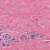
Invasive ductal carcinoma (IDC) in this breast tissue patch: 0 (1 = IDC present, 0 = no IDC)